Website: crate-barrel
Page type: billing-address
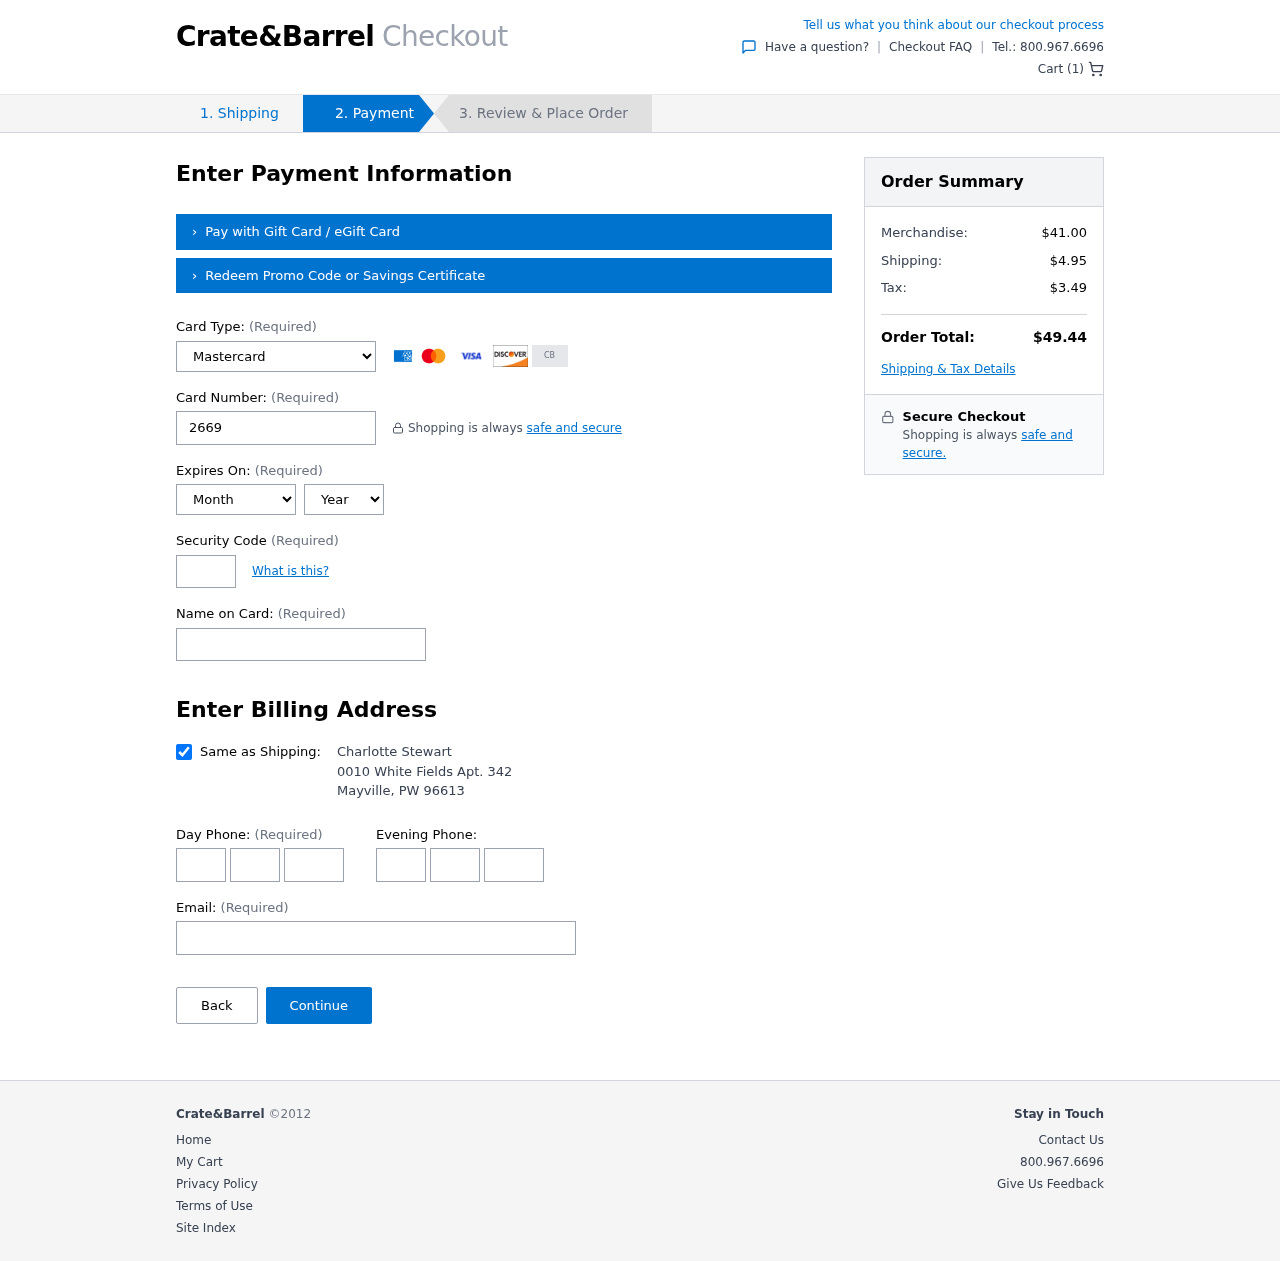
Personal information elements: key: PII_CARD_CVV
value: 704
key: PII_CARD_EXPIRY_MONTH
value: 06
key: PII_CARD_EXPIRY_YEAR
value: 26
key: PII_CARD_NUMBER
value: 2669 7535 9053 0582
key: PII_CARD_TYPE
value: Mastercard
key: PII_CITY
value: Mayville
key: PII_EMAIL
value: charlotte_stewart@hotmail.com
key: PII_FULLNAME
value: Charlotte Stewart
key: PII_PHONE_AREA
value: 366
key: PII_PHONE_PREFIX
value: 987
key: PII_PHONE_SUFFIX
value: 7309
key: PII_POSTCODE
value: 96613
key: PII_STATE_ABBR
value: PW
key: PII_STREET
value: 0010 White Fields Apt. 342
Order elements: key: ORDER_NUM_ITEMS
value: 1
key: ORDER_SUBTOTAL
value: $41.00
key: ORDER_SHIPPING_COST
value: $4.95
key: ORDER_TAX
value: $3.49
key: ORDER_TOTAL
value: $49.44